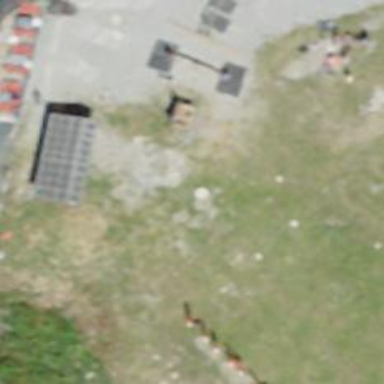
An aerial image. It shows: Rope tow aerialway.